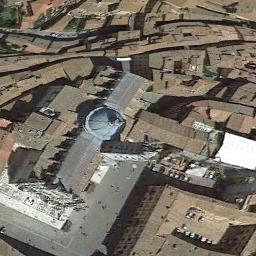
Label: church